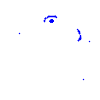
Particle: kaon